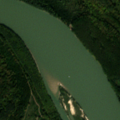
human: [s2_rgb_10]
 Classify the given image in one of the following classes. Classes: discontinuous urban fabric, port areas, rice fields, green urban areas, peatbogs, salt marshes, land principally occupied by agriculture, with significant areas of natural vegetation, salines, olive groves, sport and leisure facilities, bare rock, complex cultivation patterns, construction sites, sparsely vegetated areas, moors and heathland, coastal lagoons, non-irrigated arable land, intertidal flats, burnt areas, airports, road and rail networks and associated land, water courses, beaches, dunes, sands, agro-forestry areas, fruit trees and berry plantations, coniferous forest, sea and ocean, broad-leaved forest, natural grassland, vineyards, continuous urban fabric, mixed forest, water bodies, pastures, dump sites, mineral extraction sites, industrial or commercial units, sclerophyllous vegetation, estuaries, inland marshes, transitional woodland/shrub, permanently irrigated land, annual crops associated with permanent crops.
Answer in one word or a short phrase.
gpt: broad-leaved forest, transitional woodland/shrub, water courses